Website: macys
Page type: delivery-shipping
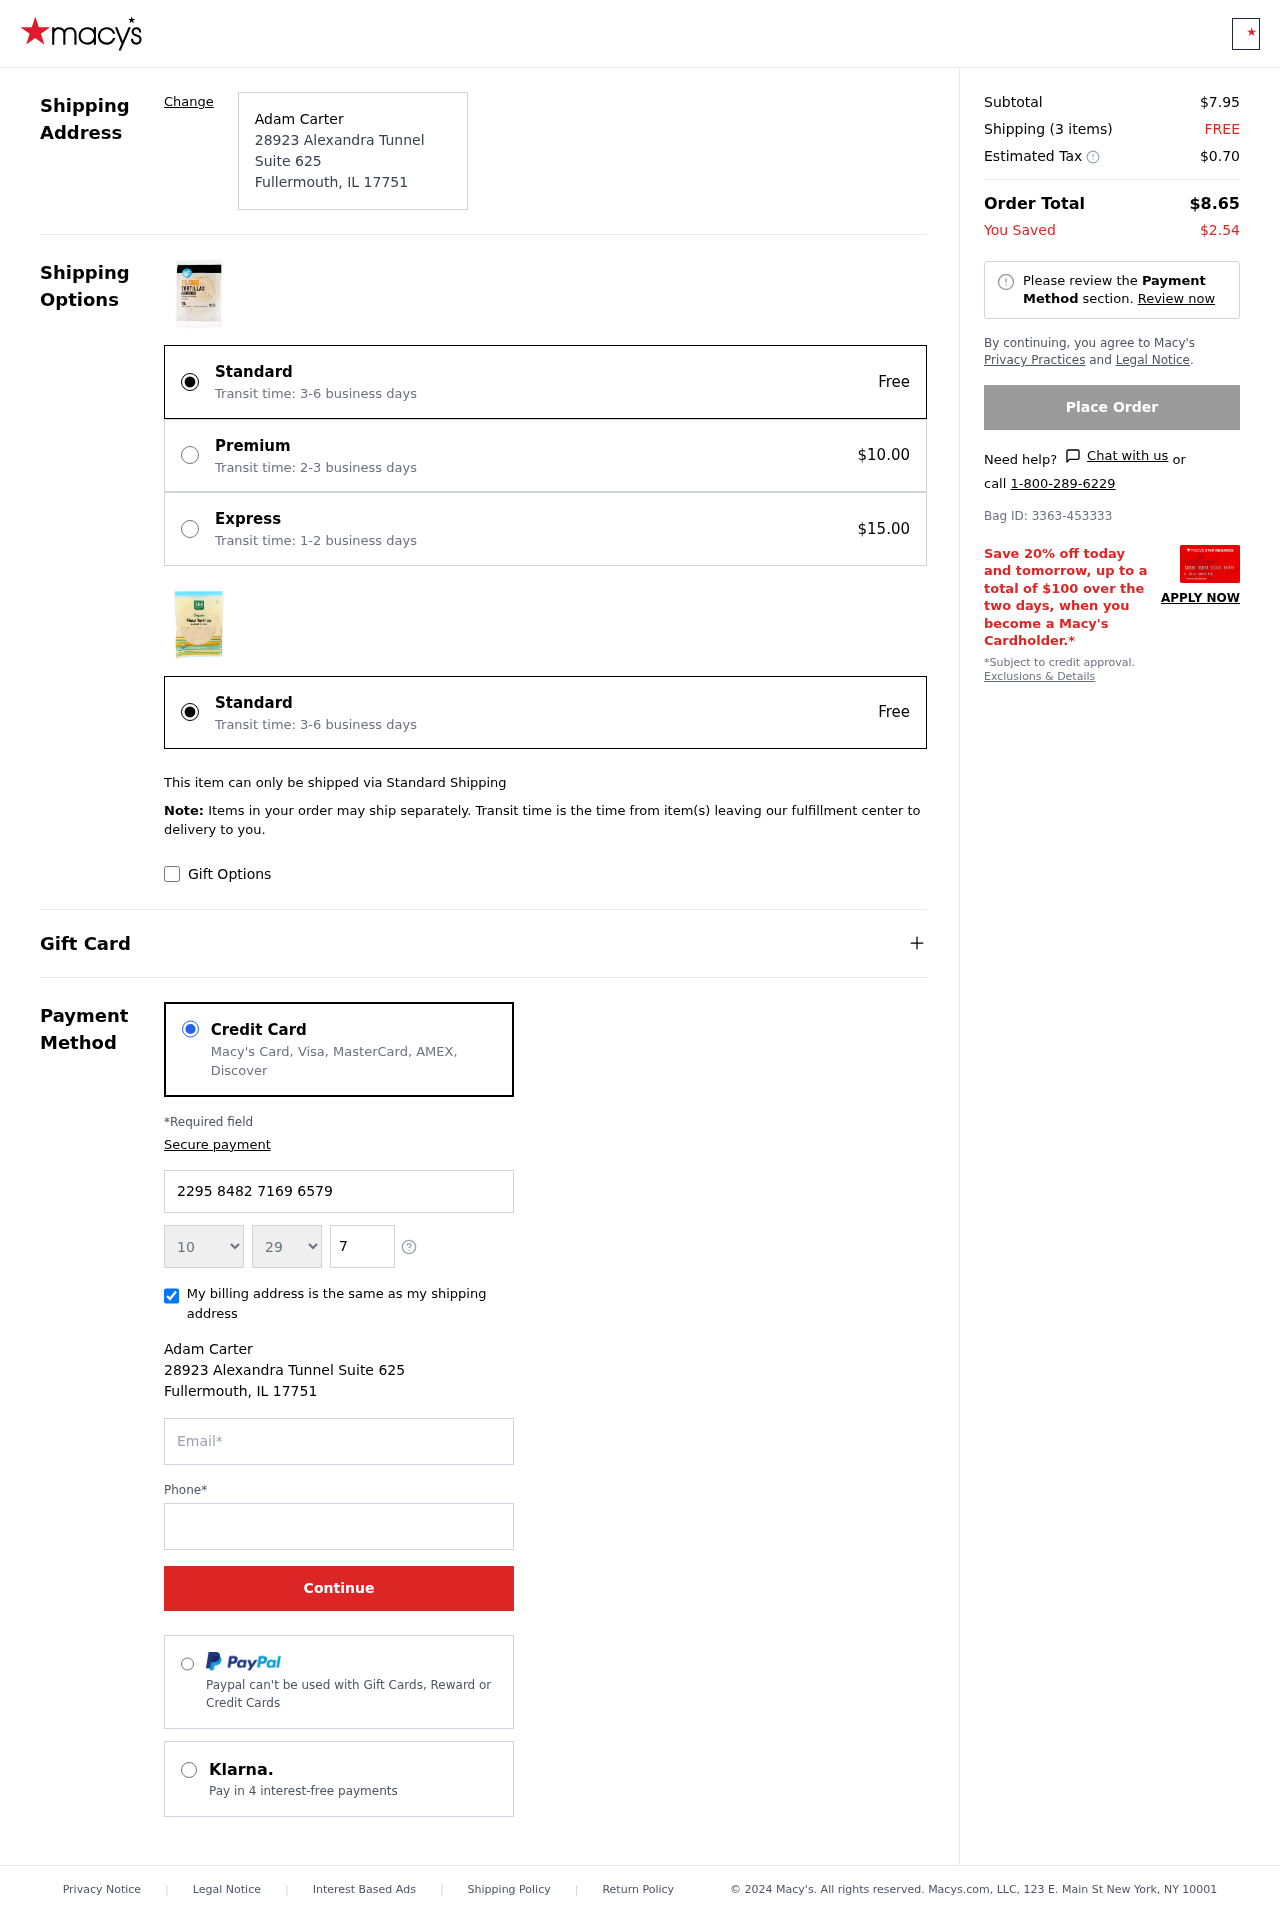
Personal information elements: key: PII_CARD_EXPIRY_MONTH
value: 10
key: PII_CARD_EXPIRY_YEAR
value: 29
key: PII_CITY
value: Fullermouth
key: PII_CITY_STATE_ZIP
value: Fullermouth, IL 17751
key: PII_FULLNAME
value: Adam Carter
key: PII_POSTCODE
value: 17751
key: PII_STATE_ABBR
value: IL
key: PII_STREET
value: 28923 Alexandra Tunnel Suite 625
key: PII_CARD_NUMBER
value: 2295 8482 7169 6579
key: PII_CARD_CVV
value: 794
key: PII_EMAIL
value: adam.carter@hotmail.com
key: PII_PHONE
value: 8987619970
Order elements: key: ORDER_SUBTOTAL
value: $7.95
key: ORDER_NUM_ITEMS
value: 3
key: ORDER_SHIPPING_COST
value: FREE
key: ORDER_TAX
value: $0.70
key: ORDER_TOTAL
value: $8.65
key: ORDER_SAVINGS
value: $2.54
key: ORDER_BAG_ID
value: Bag ID: 3363-453333